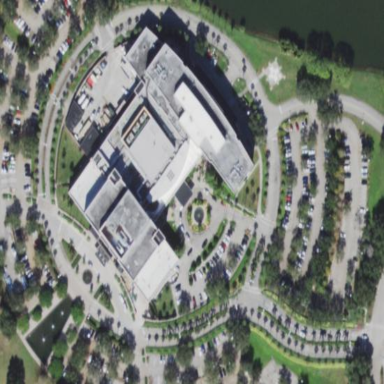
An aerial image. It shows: Healthcare facility identified as hospital.